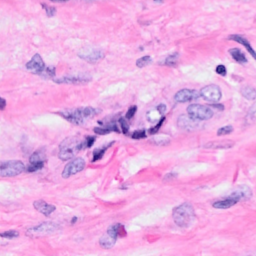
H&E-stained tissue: Breast